Field crop: tomato
Growth stage: 2
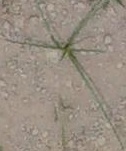
Species: cyperus